Question: I'm sure there might be a documentation on this, but i'm just unable to find it. When i right click and choose SVN checkout, i see an option called "Multiple,Independent working copies grayed out. How do i enable it?
Version: TortoiseSVN 1.8.4, Build 24972 64 bit file.

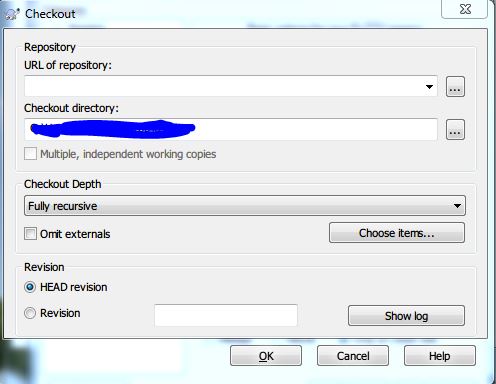
Answer: The option "Multipe, independent working copies" becomes availble after you enter multiple URLs in "URL of repository" field. You can enter multiple URLs and separate them with asterisk * character. E.g. 'http://server/"svn1/*http://server/svn2'
Here is the option's tooltip:
> Don't make the checkout directory a sparse working copy. Instead, all
URLs get checked out into a separate
working copies next to each
other. This works for directory URLs only.